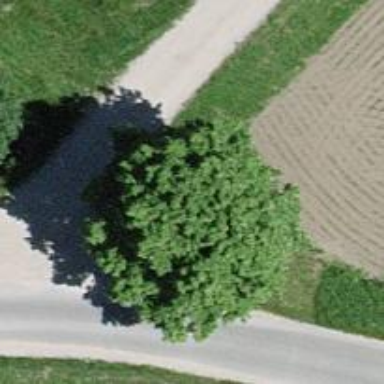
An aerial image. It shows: Deciduous broadleaved tree.